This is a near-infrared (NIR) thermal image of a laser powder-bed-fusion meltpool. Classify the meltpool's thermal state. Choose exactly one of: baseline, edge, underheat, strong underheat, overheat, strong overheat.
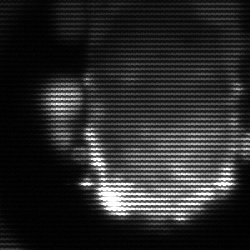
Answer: baseline